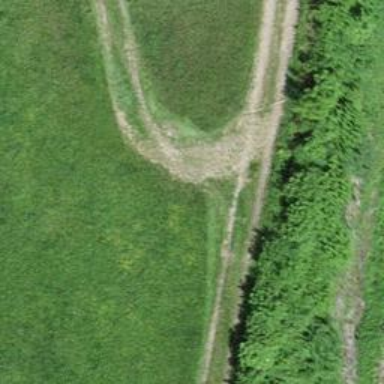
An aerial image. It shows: Track with grade3 tracktype.